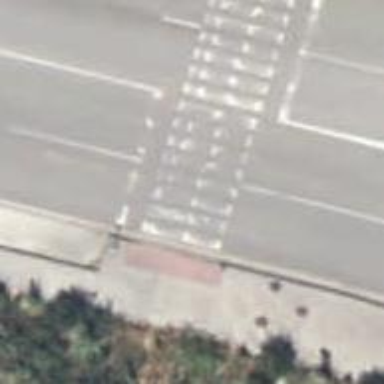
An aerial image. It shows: Zebra crossing on the road.